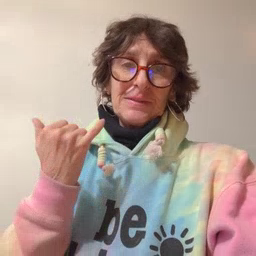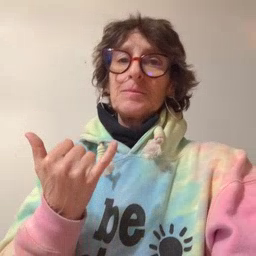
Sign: now